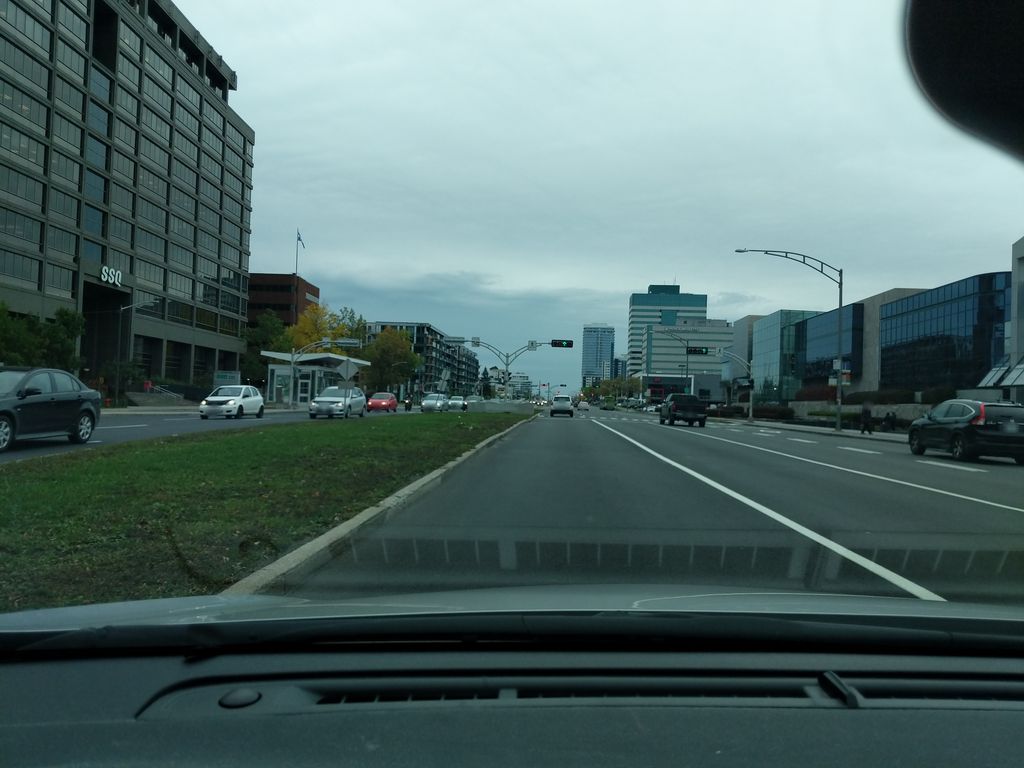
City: quebec_city